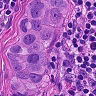
Metastatic tissue present: yes